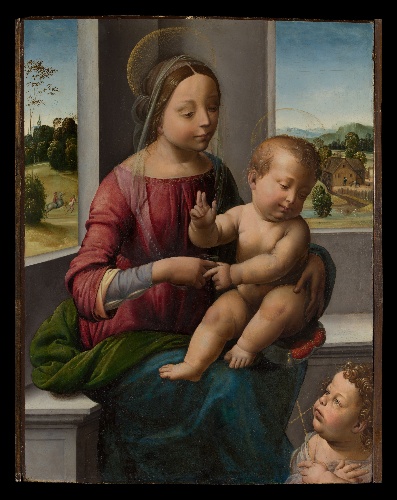
Title: Madonna and Child with the Young Saint John the Baptist
Artist: Fra Bartolomeo (Bartolomeo di Paolo del Fattorino)
Artist bio: Italian, Florence 1473–1517 Florence
Date: ca. 1497
Object type: Painting
Classification: Paintings
Medium: Oil and gold on wood
Dimensions: 23 x 17 1/4 in. (58.4 x 43.8 cm)
Department: European Paintings
Credit line: Rogers Fund, 1906
Accession year: 1906
Repository: Metropolitan Museum of Art, New York, NY
Tags: Madonna and Child|Saint John the Baptist